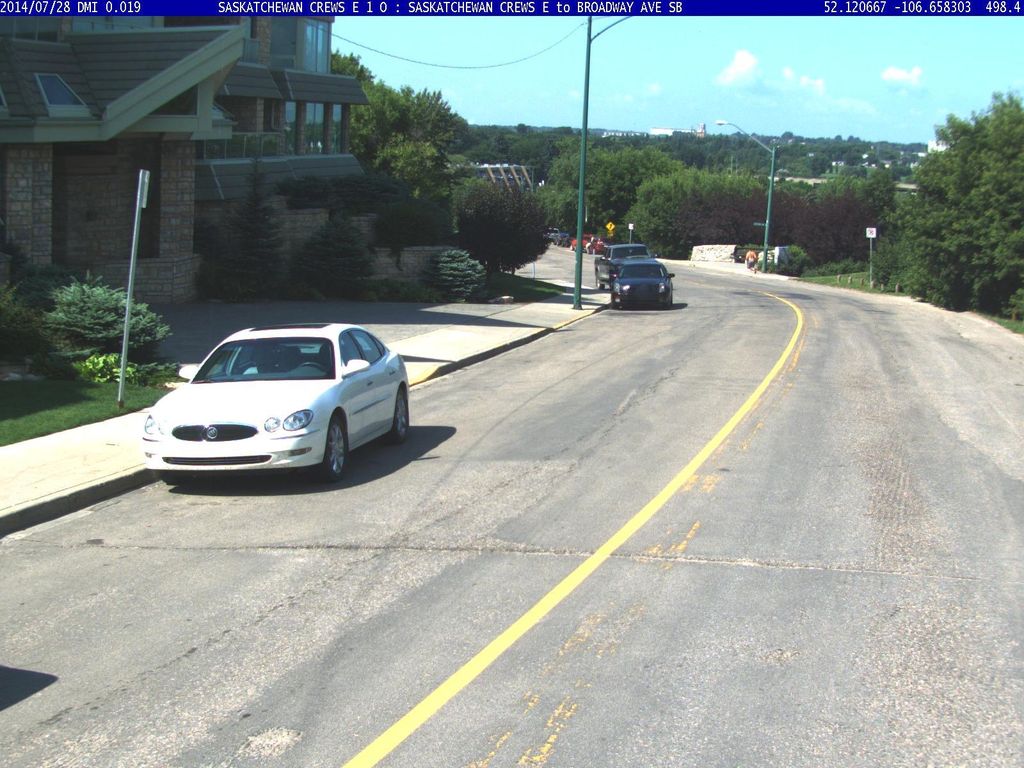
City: saskatoon